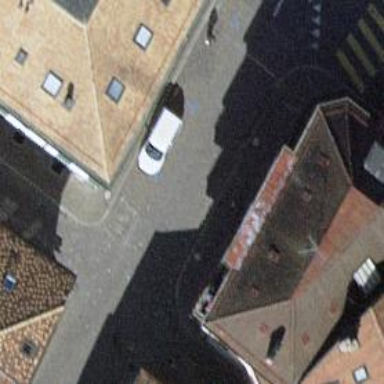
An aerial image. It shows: Café.